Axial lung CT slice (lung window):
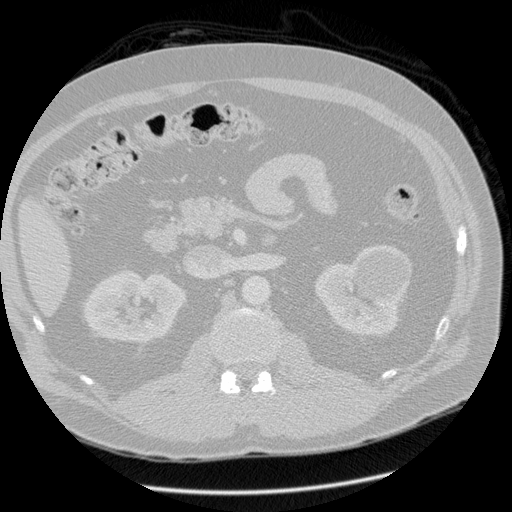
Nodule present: no